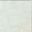
Piece: xx